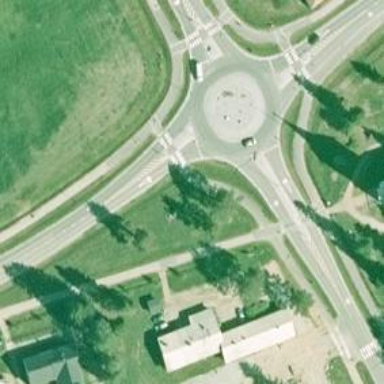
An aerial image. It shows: Marked crossing on cycleway road.